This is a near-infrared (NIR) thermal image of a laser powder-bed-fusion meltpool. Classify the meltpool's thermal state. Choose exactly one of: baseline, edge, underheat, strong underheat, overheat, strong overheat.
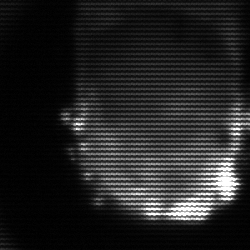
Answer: baseline